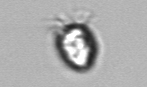
Label: Ciliophora